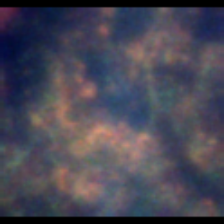
Taxon: Diatom_aggregate
Group: Diatoms